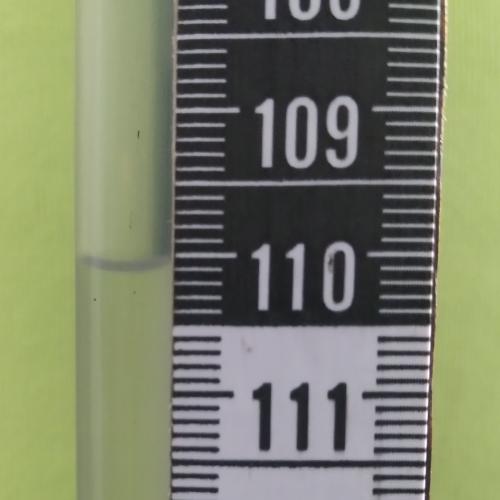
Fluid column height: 110.1 cm